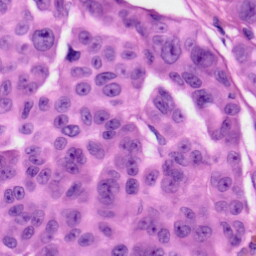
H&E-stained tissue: Skin